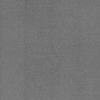
Label: dusty